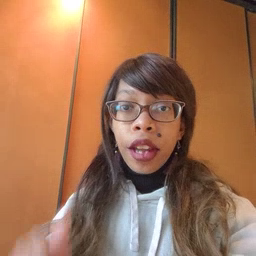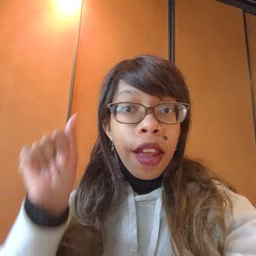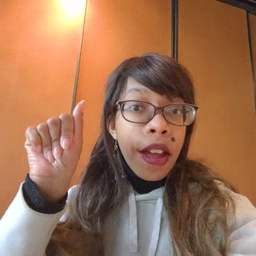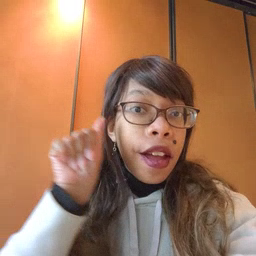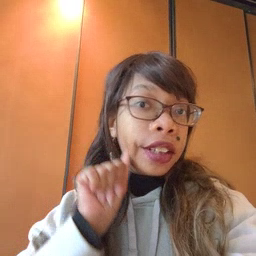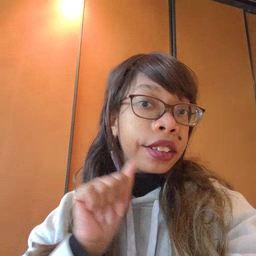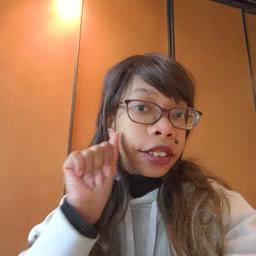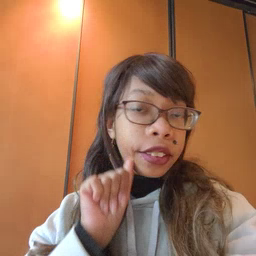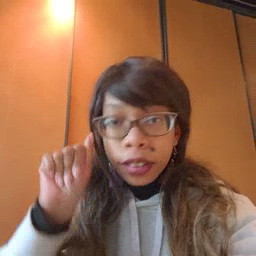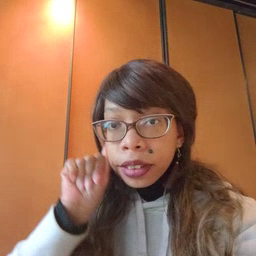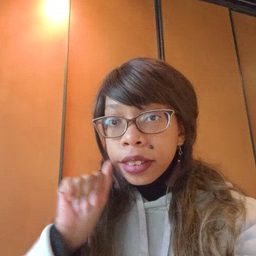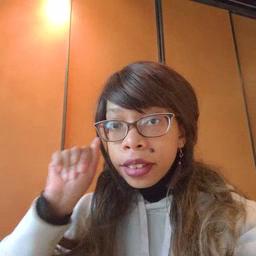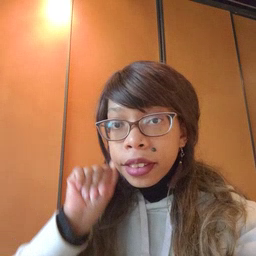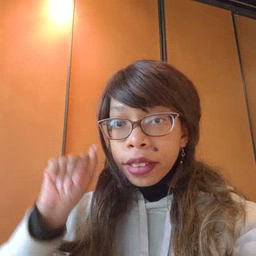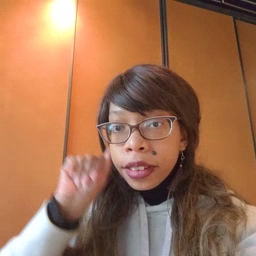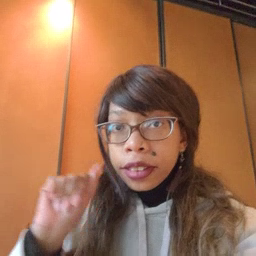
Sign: aunt